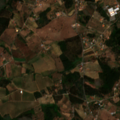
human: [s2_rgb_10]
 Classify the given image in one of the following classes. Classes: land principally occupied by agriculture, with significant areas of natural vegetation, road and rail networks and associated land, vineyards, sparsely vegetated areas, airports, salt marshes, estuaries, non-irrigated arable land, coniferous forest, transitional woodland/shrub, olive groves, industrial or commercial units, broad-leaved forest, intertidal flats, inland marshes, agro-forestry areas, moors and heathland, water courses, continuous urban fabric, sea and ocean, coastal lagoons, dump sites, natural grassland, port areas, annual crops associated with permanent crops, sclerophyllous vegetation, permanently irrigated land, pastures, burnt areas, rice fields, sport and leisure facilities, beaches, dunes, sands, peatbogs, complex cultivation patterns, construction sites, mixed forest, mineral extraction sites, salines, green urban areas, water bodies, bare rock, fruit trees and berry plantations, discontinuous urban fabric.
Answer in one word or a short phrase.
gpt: complex cultivation patterns, land principally occupied by agriculture, with significant areas of natural vegetation, broad-leaved forest, mixed forest, transitional woodland/shrub